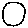
Label: circle